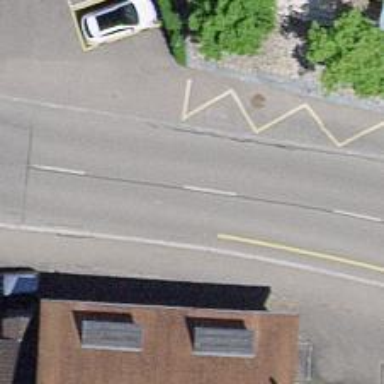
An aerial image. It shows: Bus stop equipped with public transport stop position.